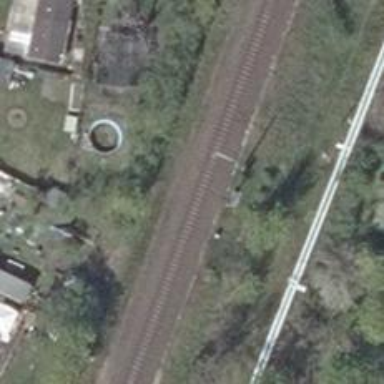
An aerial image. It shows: Railway signal.